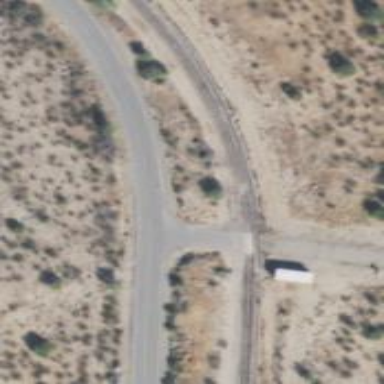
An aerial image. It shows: Disused railway spur service.